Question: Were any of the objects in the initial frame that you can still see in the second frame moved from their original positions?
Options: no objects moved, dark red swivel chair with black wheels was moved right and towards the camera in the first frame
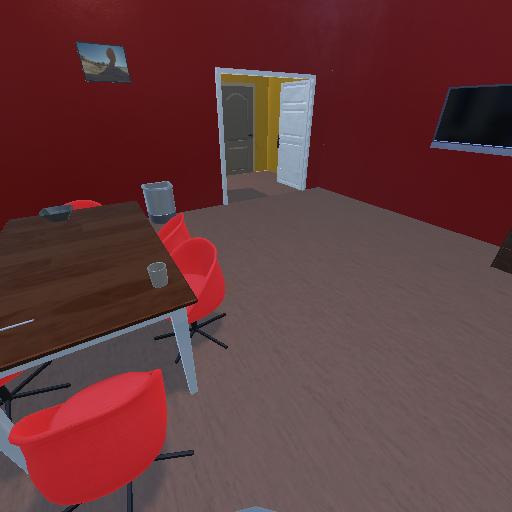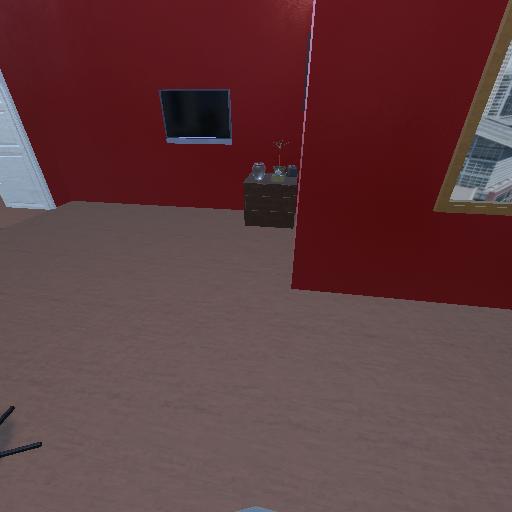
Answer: no objects moved